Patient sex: F
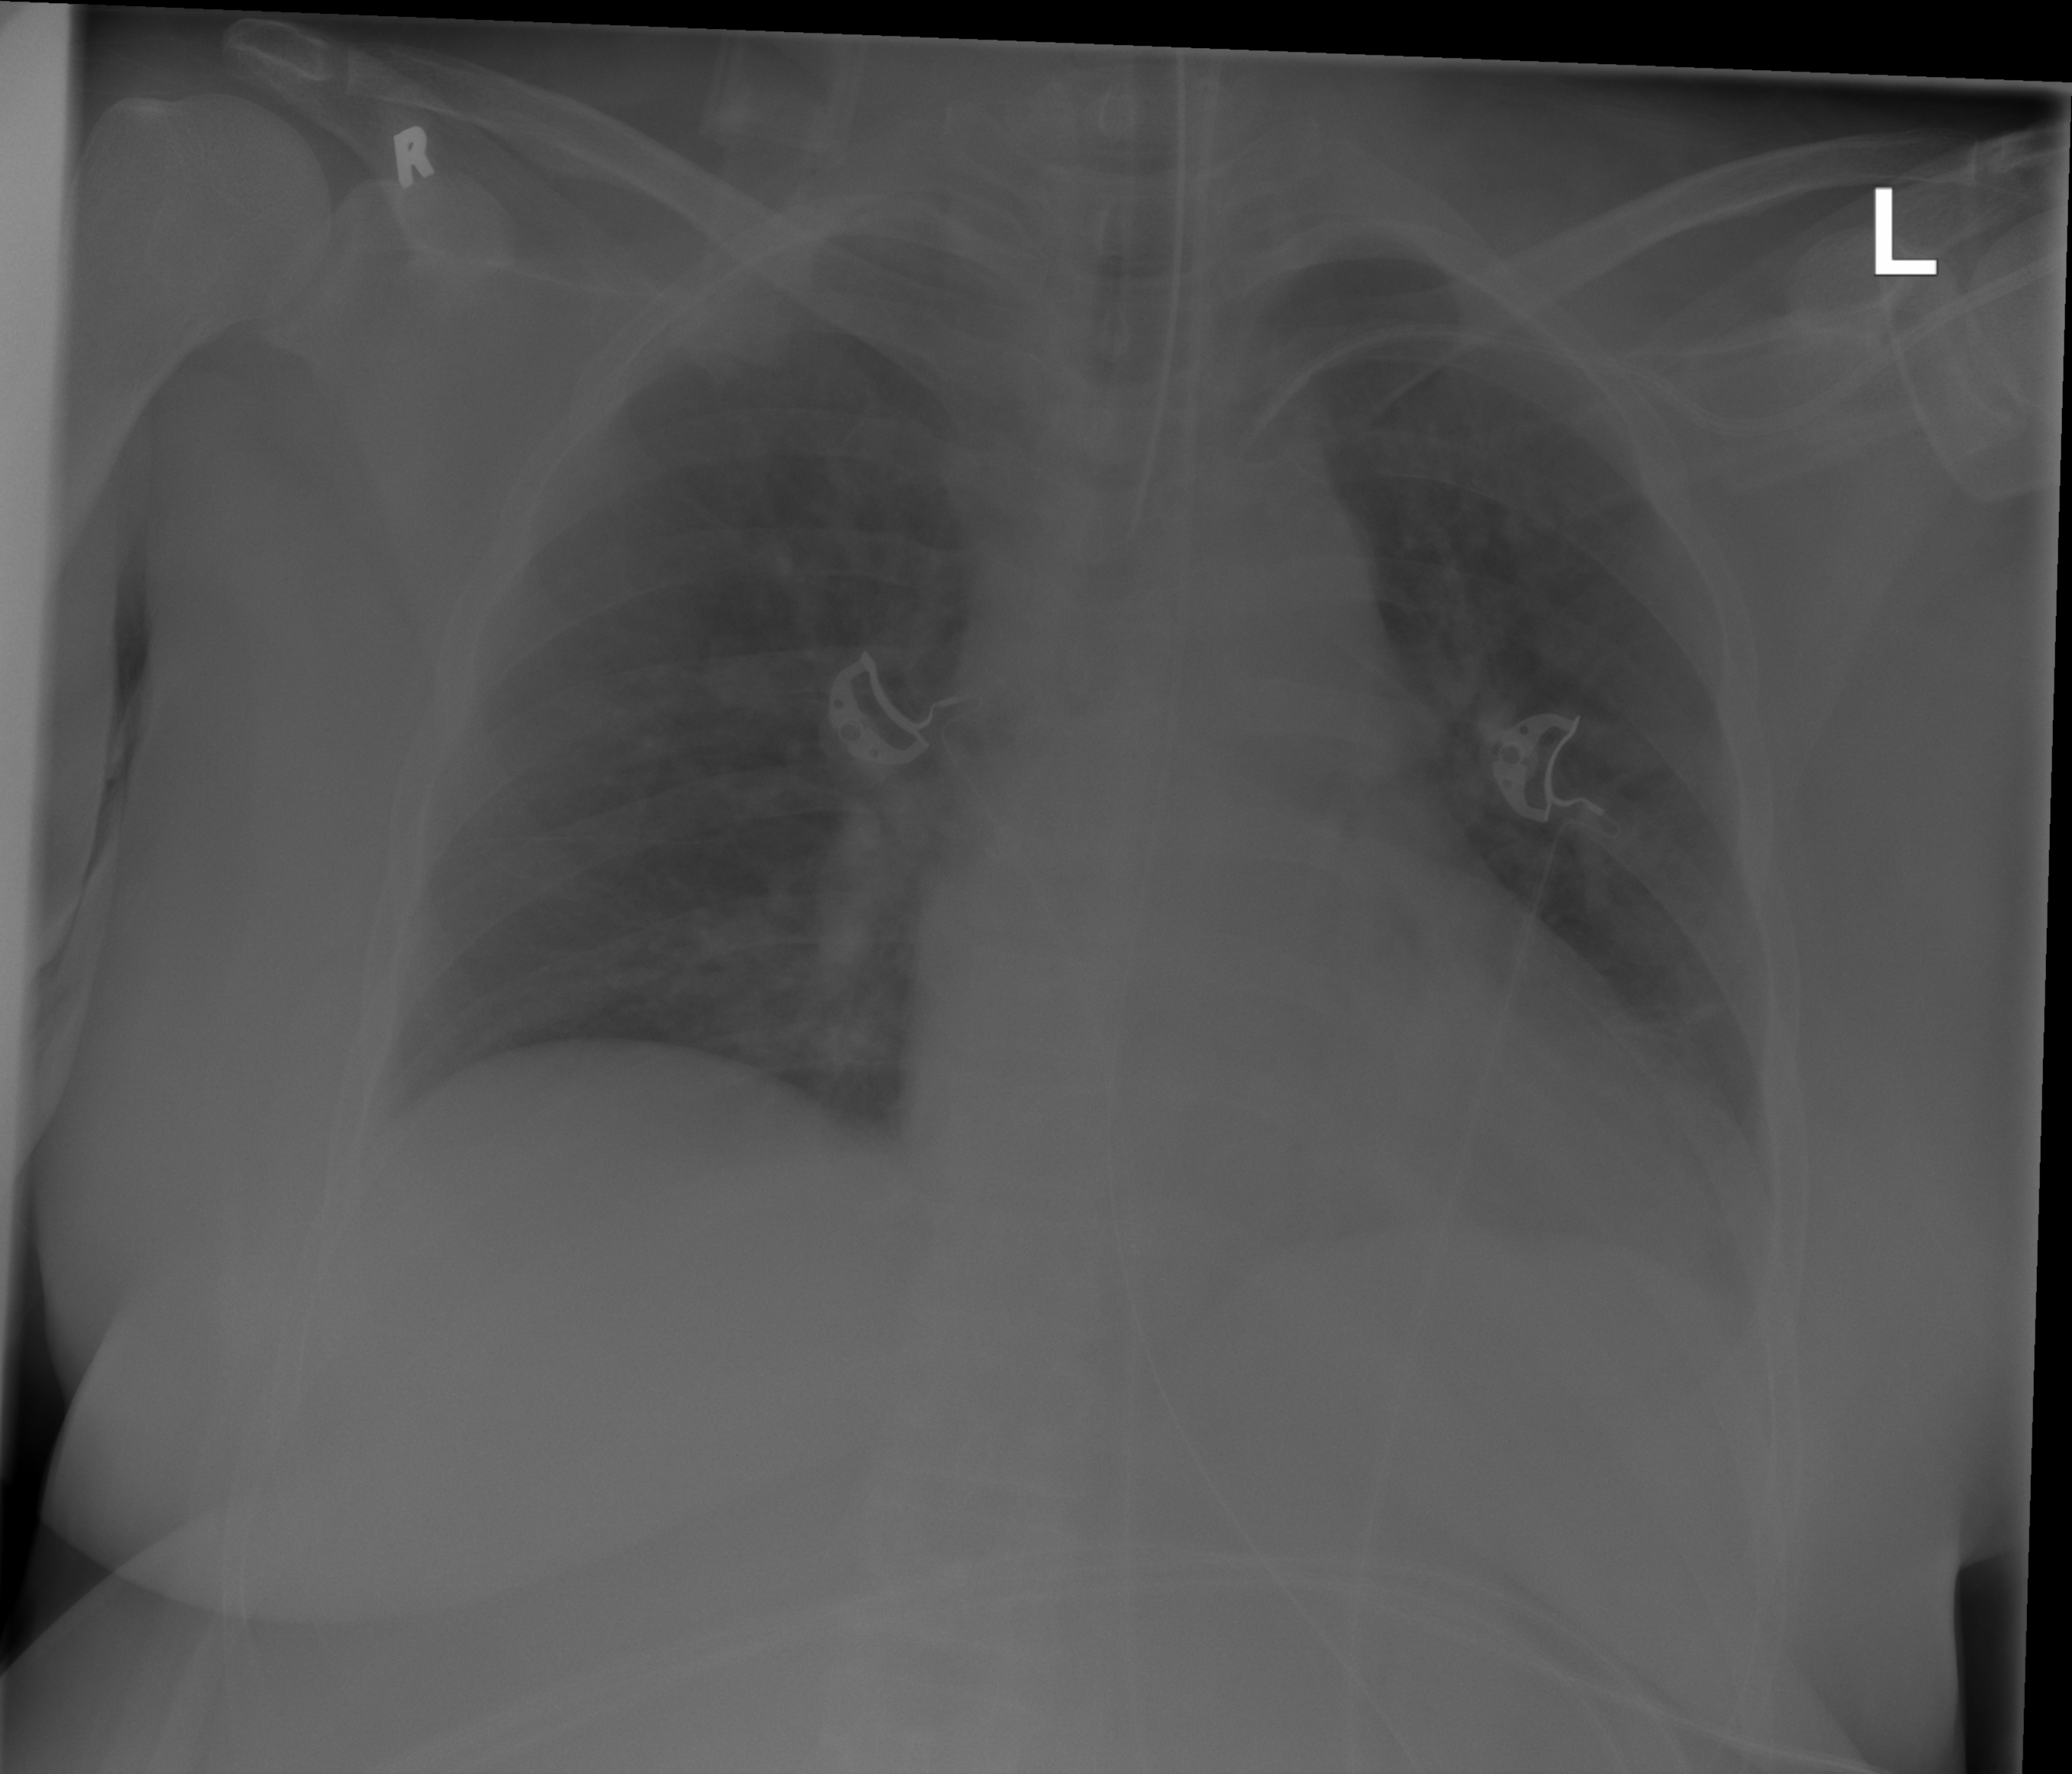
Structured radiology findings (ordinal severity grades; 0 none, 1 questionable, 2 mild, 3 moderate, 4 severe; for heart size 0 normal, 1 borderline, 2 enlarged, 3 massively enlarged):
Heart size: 1
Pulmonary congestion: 2
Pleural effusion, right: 0
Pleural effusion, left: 0
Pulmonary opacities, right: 0
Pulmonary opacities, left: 0
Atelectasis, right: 0
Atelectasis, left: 0